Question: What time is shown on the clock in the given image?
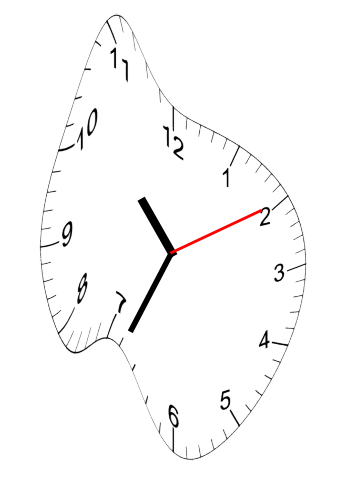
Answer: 10:34:10